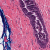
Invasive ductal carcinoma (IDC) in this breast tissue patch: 0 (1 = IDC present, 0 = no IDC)